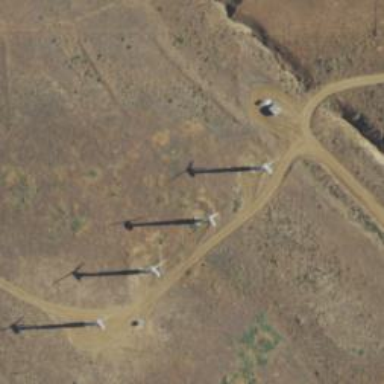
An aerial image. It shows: Wind turbine generating power.